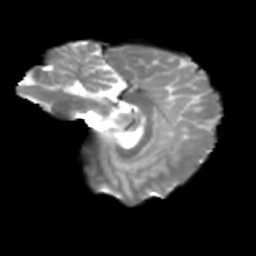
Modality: T2w
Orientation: sagittal
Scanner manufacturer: siemens
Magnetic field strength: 3 T
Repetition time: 4 s
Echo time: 0.0594 s